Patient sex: F
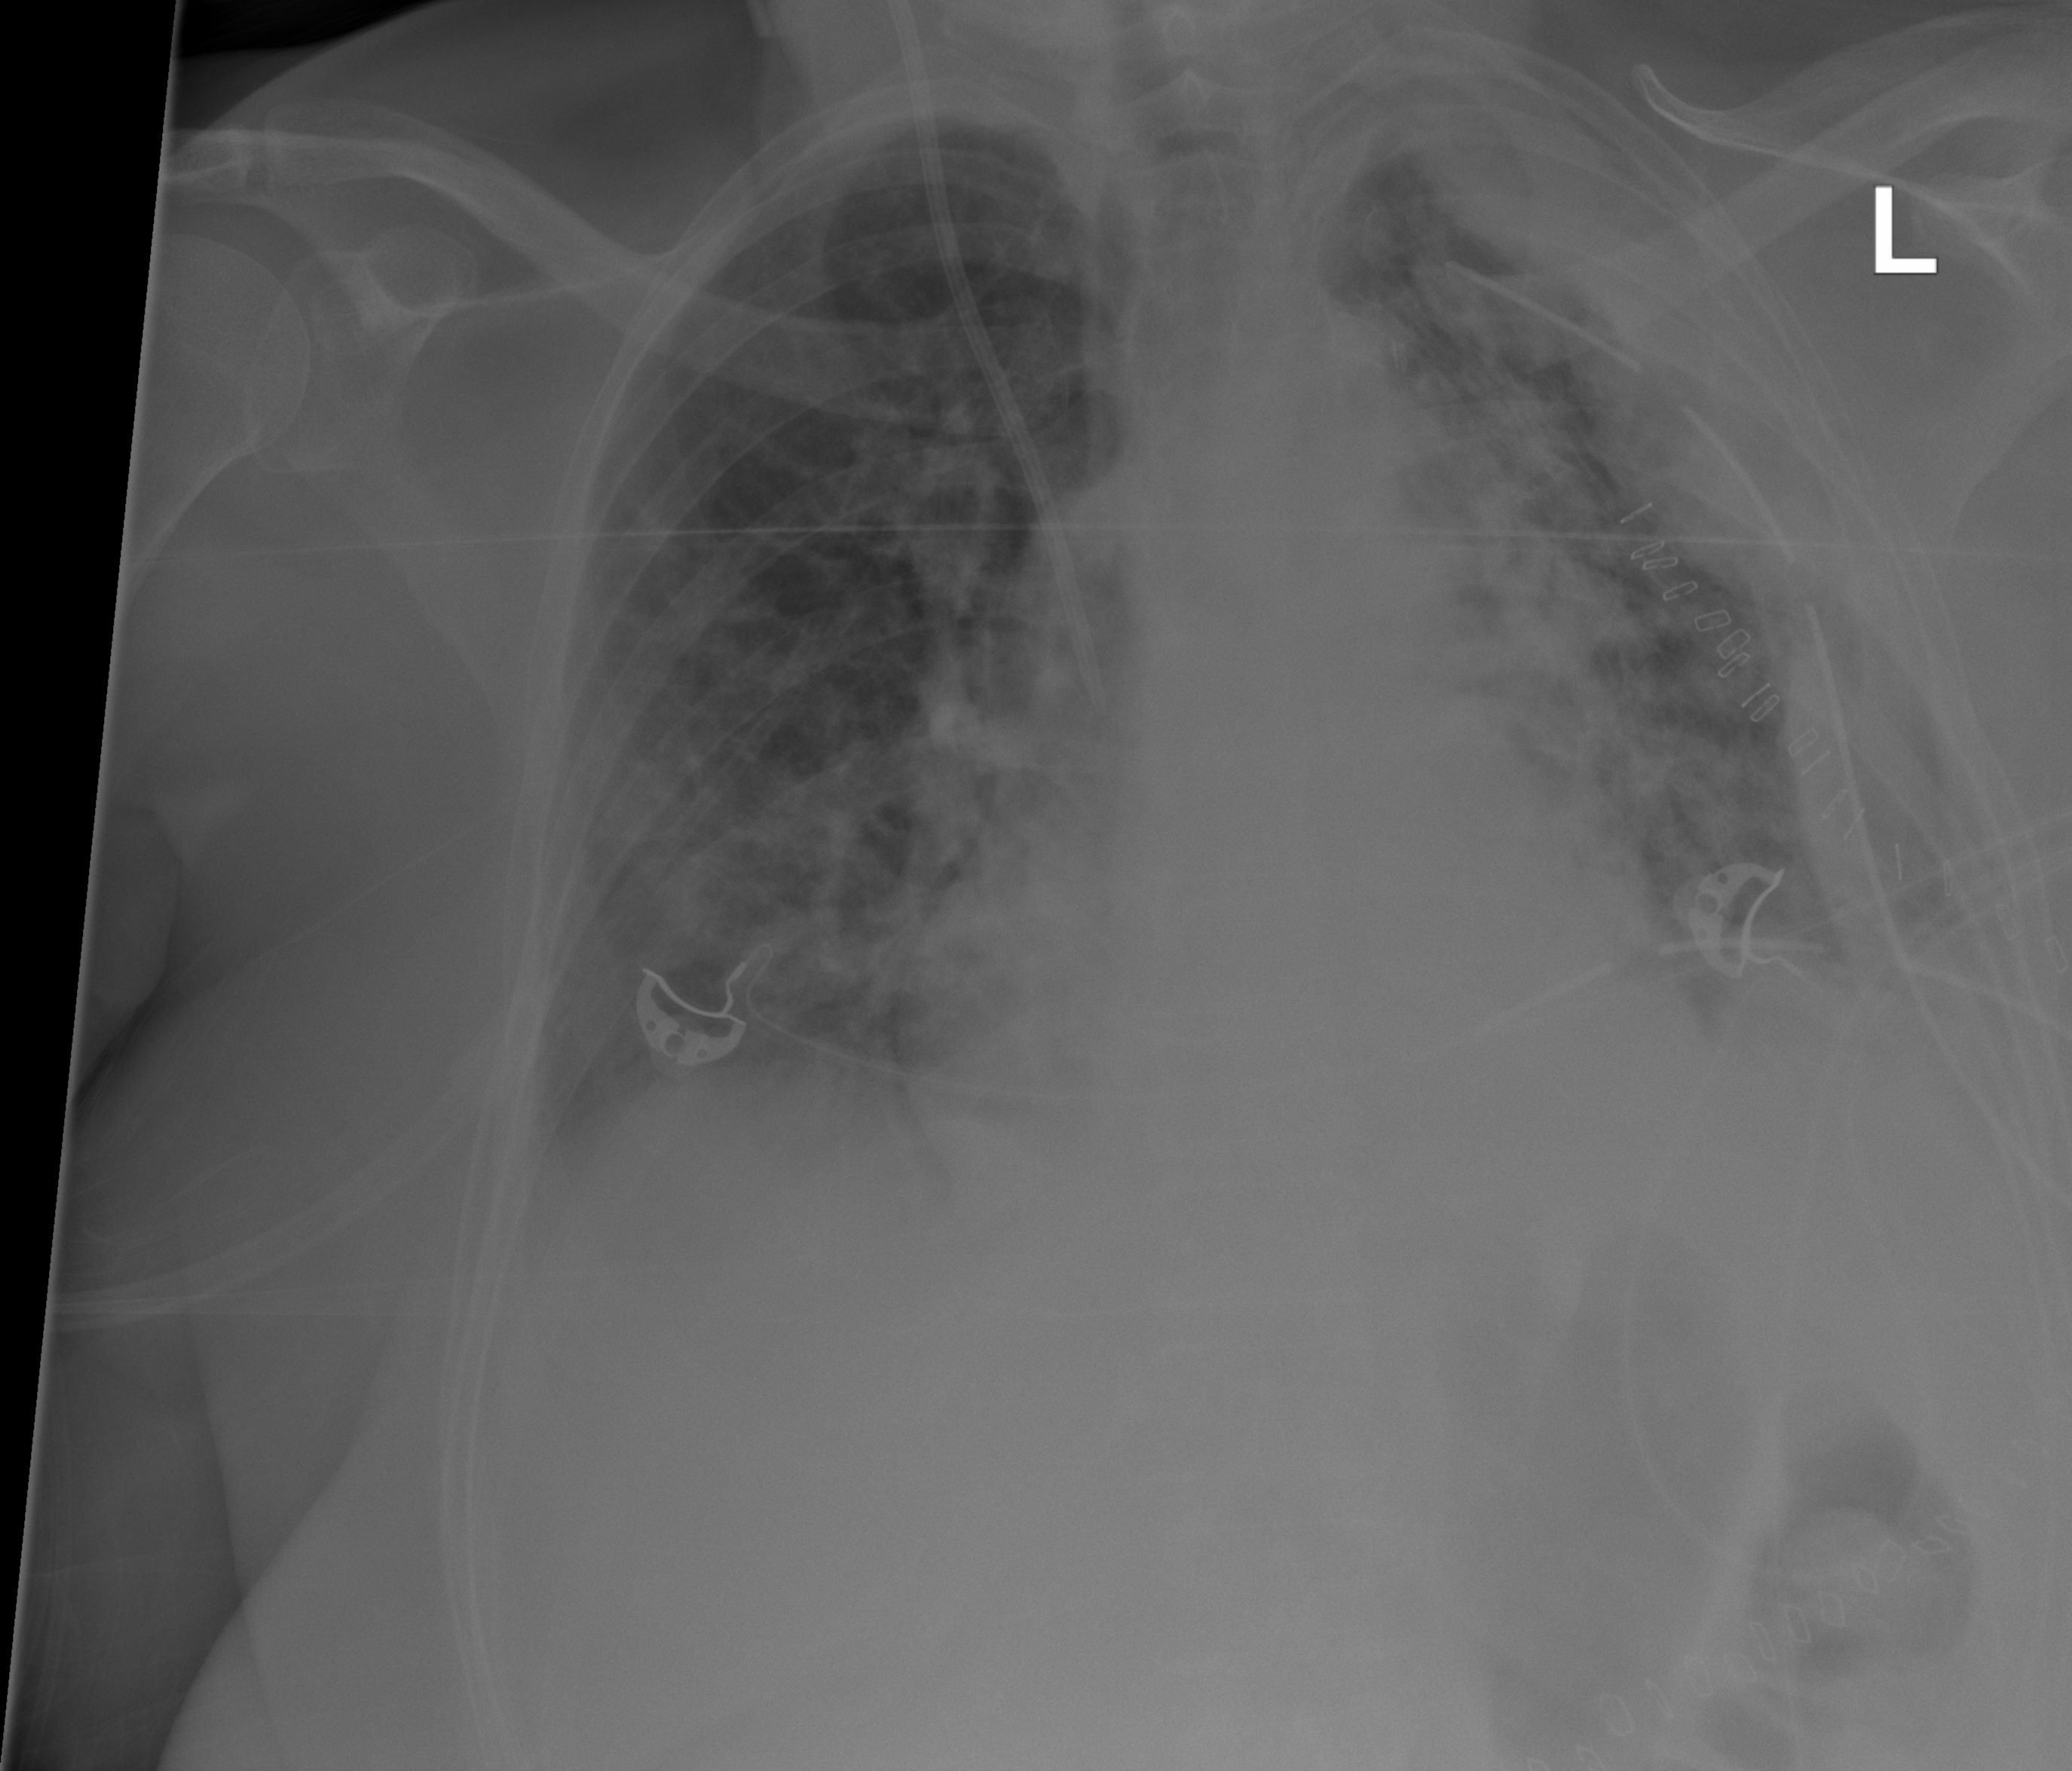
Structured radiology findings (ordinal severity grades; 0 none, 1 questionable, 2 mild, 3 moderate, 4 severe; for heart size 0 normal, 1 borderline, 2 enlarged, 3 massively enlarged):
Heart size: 1
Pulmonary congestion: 2
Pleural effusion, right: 2
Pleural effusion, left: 3
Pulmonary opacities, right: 2
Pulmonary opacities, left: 3
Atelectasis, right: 2
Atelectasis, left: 3